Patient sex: M
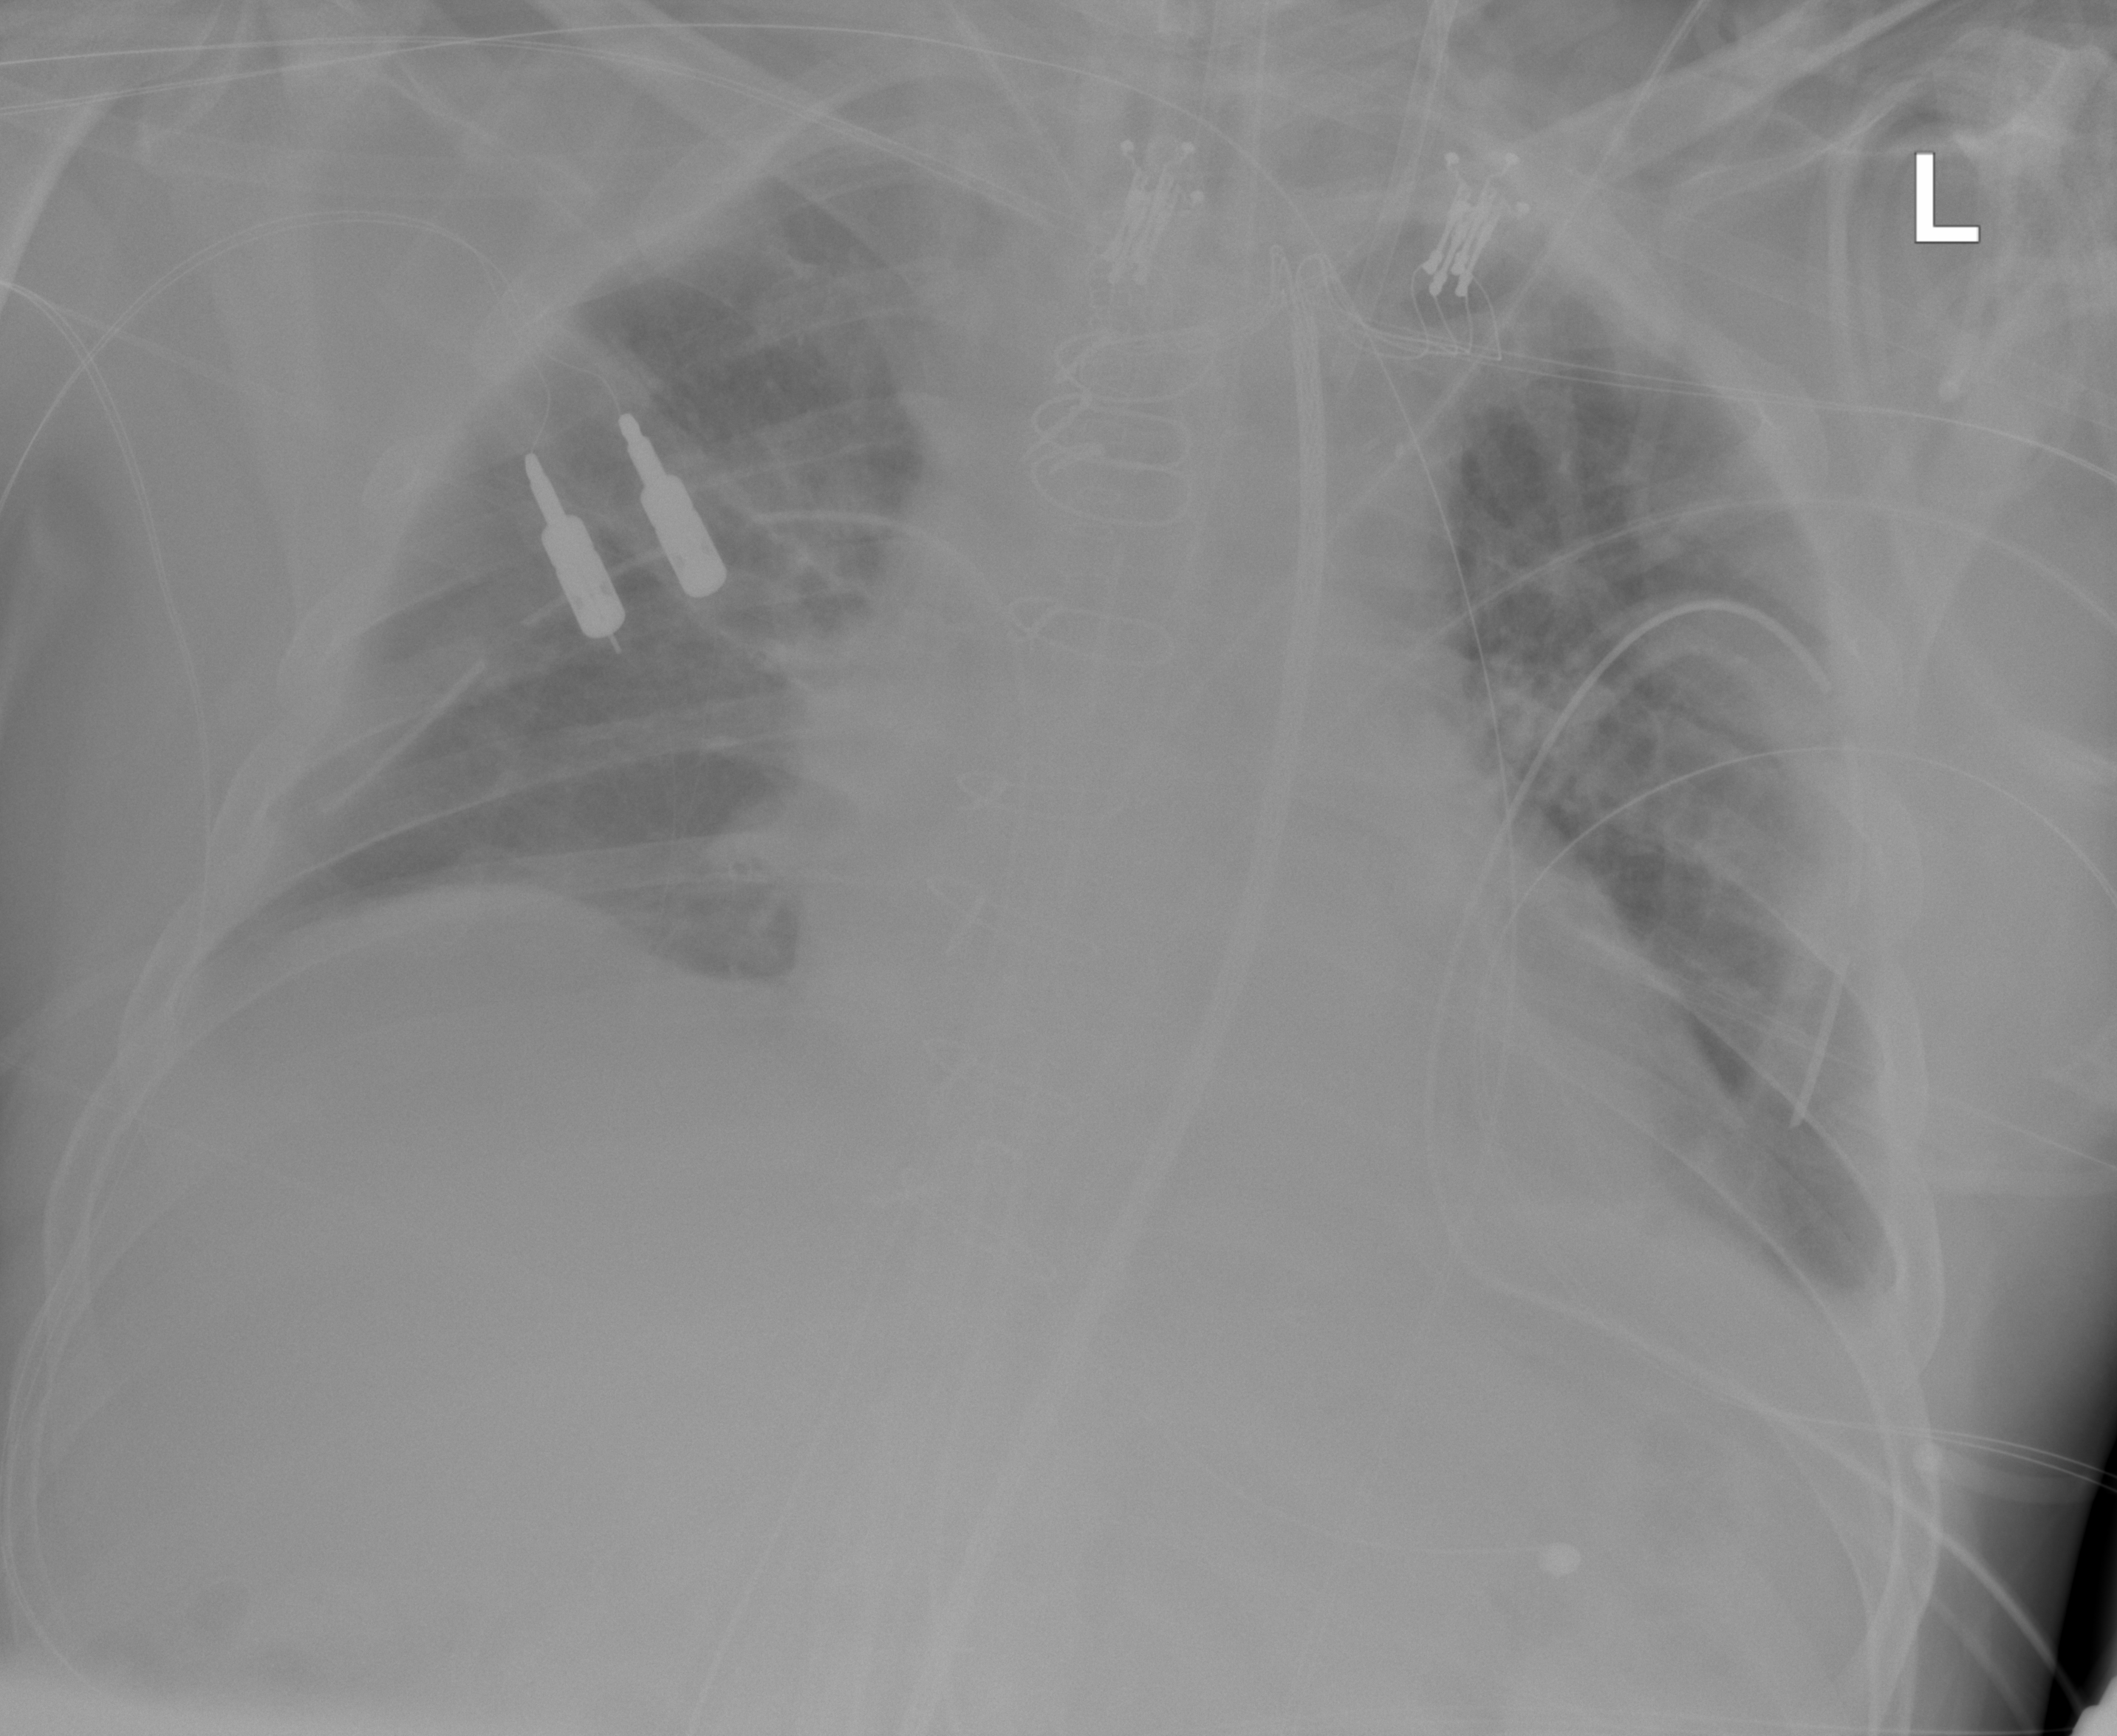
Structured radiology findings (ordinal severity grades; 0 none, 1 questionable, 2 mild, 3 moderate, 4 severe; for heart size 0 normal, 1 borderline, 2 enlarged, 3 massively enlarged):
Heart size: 1
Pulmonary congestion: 2
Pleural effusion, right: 1
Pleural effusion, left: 2
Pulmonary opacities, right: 2
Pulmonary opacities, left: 2
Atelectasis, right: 2
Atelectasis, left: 2